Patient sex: M
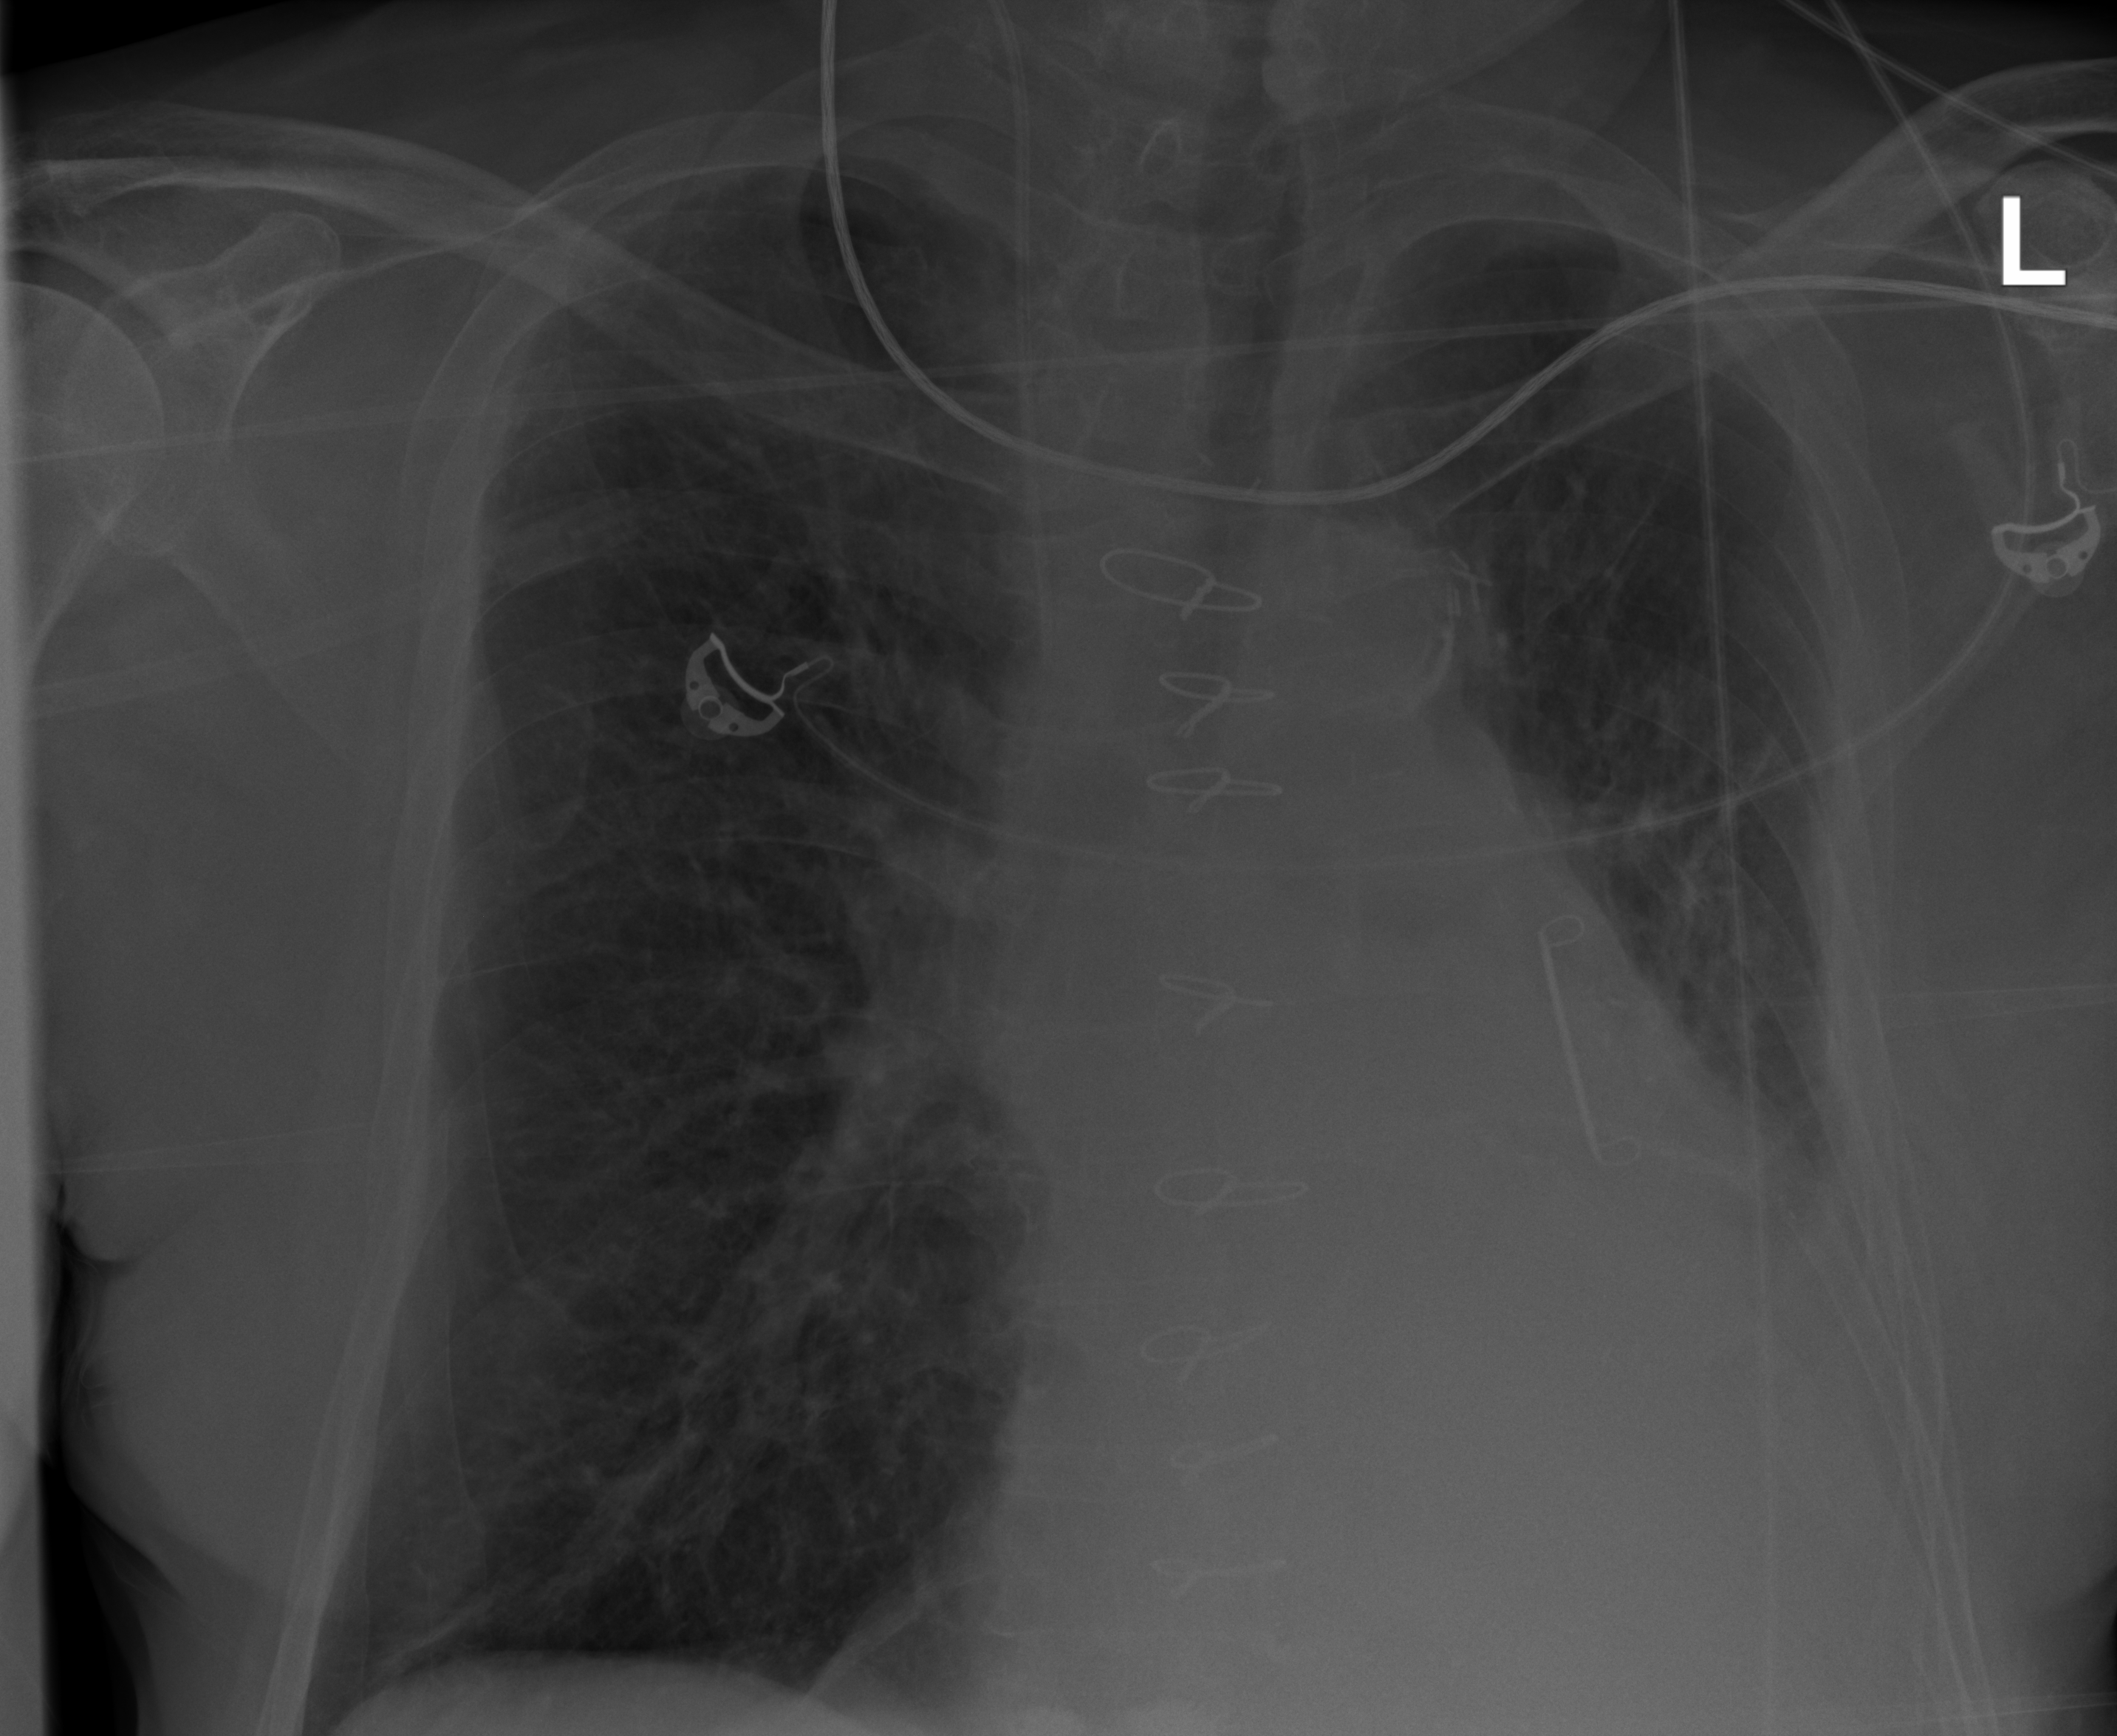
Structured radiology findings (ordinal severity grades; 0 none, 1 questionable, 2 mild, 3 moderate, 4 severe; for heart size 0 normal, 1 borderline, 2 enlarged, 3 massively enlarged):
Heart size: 2
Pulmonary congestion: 2
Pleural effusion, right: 2
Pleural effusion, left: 3
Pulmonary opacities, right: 2
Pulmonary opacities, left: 0
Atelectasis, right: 2
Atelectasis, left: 3